Field crop: tomato
Growth stage: 1
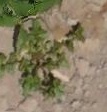
Species: portulaca